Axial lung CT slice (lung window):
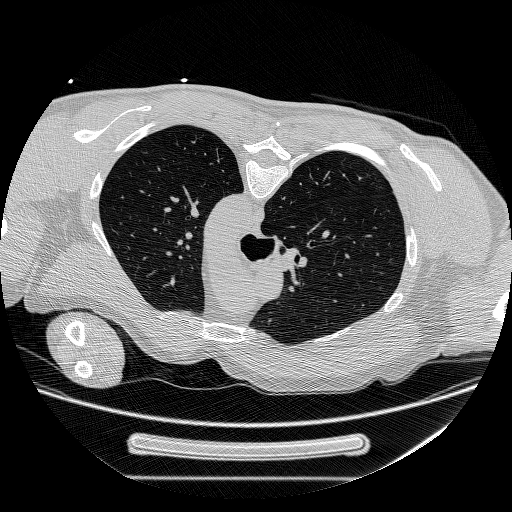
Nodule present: no